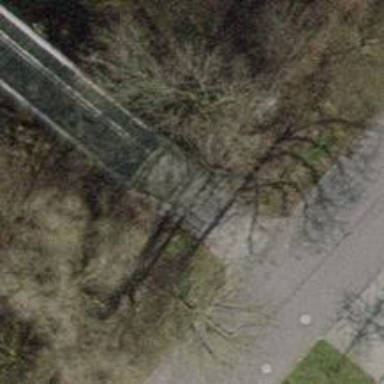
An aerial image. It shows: Footway bridge with metal surface.